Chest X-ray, AP view. Patient: 44 years old, sex F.
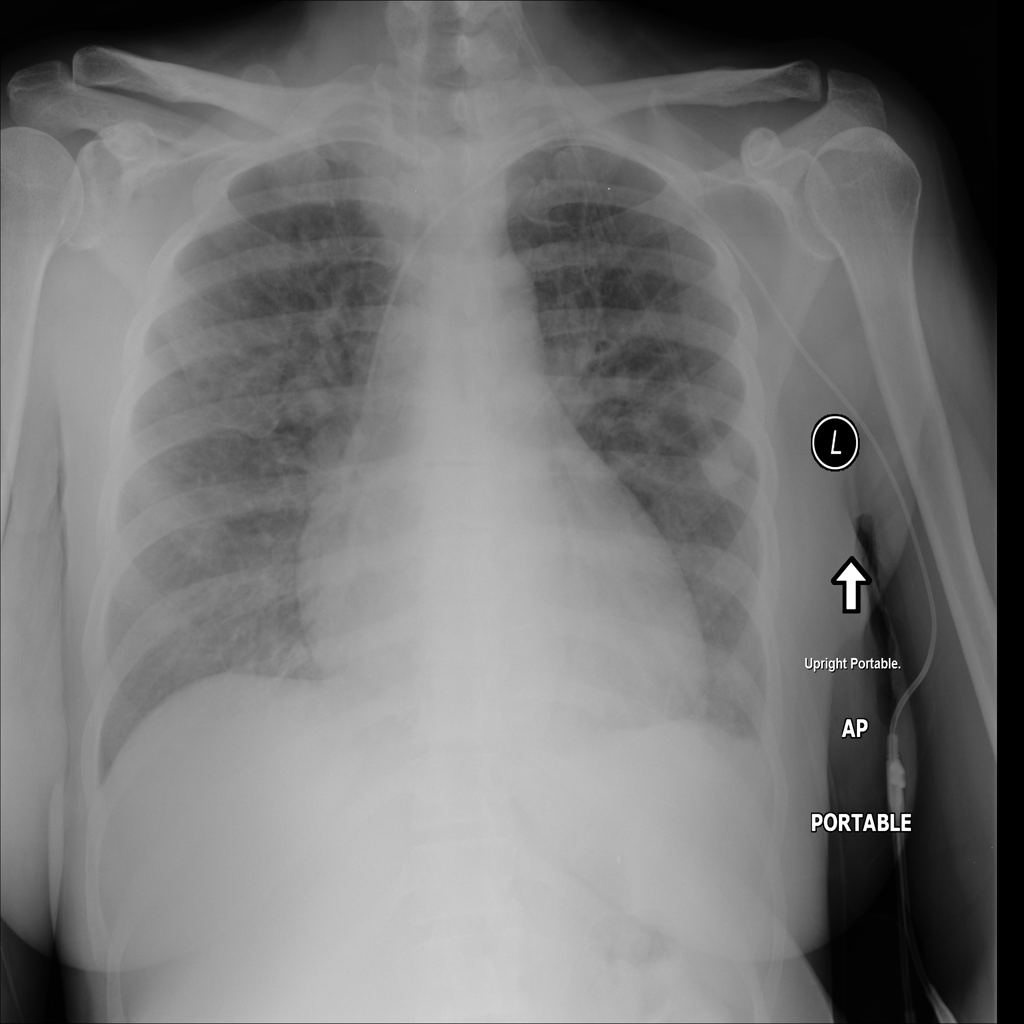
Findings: Effusion